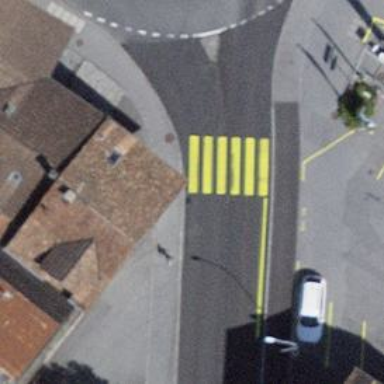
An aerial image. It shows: Uncontrolled zebra crossing with notable zebra markings.